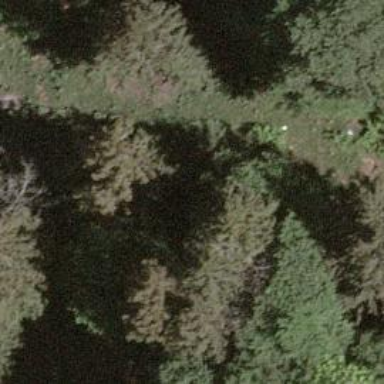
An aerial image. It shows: Single tag "natural: tree."